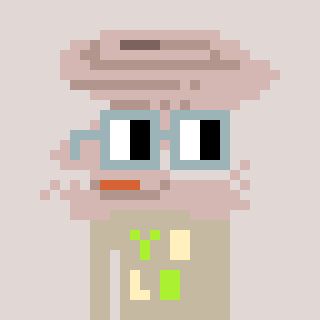
a pixel art character with square dark gray glasses, a tornado-shaped head and a bege-colored body on a warm background